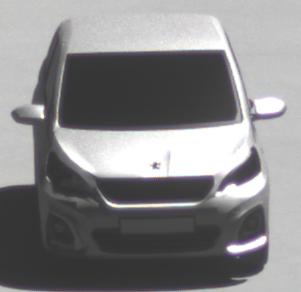
Make: Peugeot
Model: 108 1.0 VTi 68
Detailed model: 108
Model produced from: 2015/03
Model produced until: 2016/10
Doors: 3
Color: white
Road condition: dry road
Daytime: midday
Contrast: high contrast